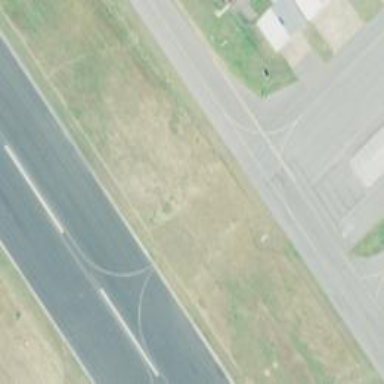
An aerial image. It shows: View of taxiway at the airport.